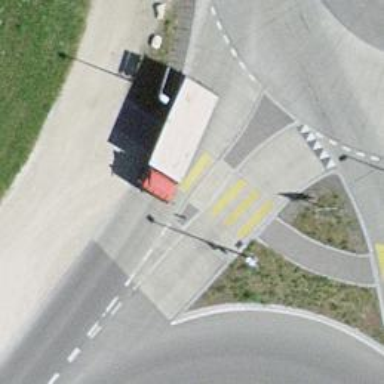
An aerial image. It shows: Uncontrolled zebra crossing with notable zebra markings.